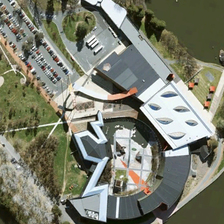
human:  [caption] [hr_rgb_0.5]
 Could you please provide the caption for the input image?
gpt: a large building with a parking lot is near water .

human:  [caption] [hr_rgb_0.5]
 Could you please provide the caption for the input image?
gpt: a large building with a parking lot is near water .

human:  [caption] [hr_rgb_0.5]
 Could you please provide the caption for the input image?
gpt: a large building with a parking lot is near water .

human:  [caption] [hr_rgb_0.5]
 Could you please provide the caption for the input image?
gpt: a large building with a parking lot is near water .

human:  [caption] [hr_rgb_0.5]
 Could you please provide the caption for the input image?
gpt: a large building with a parking lot is near water .